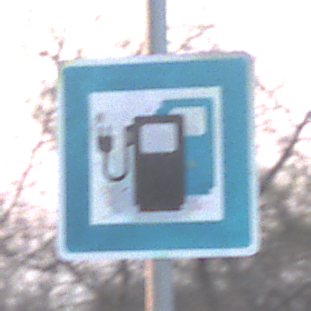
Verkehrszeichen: LadestationFuerElektrofahrzeuge
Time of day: SunriseSunset
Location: Outdoor (Nature)
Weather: Clear
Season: NotSpecified
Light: Natural